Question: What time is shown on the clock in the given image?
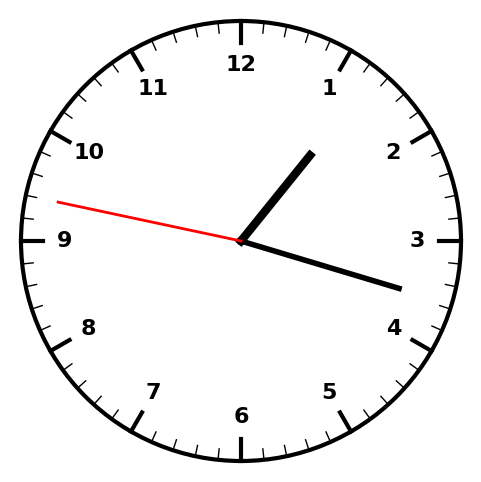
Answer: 01:17:47